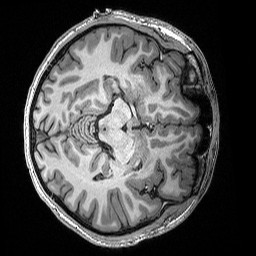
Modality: T1w
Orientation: axial
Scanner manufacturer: siemens
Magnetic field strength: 3 T
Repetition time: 2.53 s
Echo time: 0.0033 s